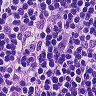
Metastatic tissue present: no